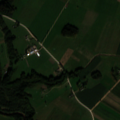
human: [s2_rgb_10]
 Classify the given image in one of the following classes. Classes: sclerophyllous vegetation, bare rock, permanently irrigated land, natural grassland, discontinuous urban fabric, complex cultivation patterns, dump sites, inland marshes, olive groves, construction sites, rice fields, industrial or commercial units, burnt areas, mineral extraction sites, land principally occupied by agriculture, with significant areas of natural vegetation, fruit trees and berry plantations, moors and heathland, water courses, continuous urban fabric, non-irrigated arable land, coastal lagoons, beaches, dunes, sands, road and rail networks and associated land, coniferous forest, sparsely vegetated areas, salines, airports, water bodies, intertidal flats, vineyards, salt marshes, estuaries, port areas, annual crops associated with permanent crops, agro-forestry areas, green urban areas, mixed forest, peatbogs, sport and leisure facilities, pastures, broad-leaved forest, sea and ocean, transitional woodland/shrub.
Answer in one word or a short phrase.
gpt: non-irrigated arable land, complex cultivation patterns, land principally occupied by agriculture, with significant areas of natural vegetation, broad-leaved forest